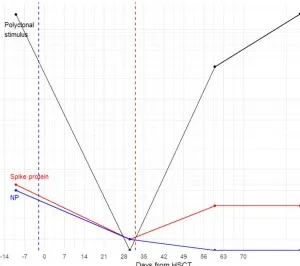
Antibody and T-cell responses to SARS-CoV-2 antigens. ; and the magnitude of T-cell responses either polyclonal or specific for Spike and Nucleocapsid proteins expressed as specific Spot Forming Cells (SFC)\400'000 Peripheral Blood Mononuclear Cells (PBMC) Dashed lines: Blue coincides with the date of tixagevimab-cilgavimab administration, Red with graft-versus host disease. Black is the threshold for the positivity of the assay.
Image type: chart (chart)